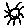
Label: sun